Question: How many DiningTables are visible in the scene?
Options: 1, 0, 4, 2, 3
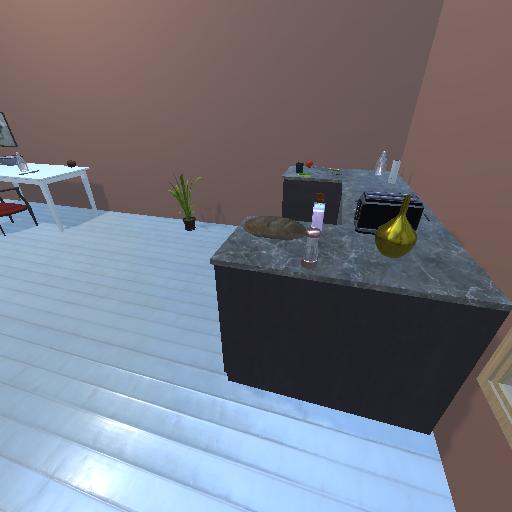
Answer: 1